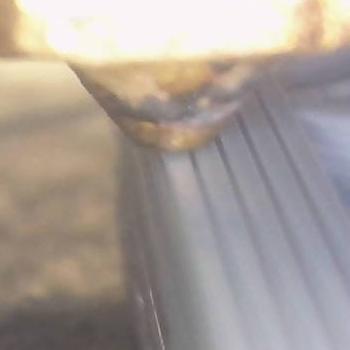
Flow rate: 74%